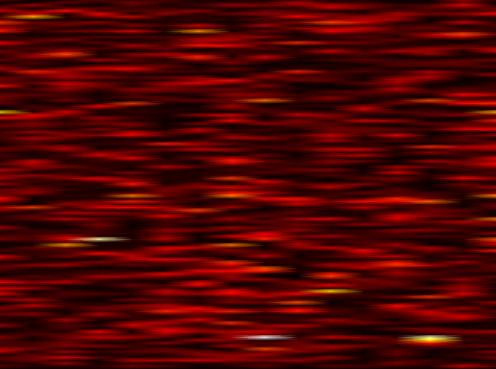
Label: OFDM